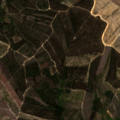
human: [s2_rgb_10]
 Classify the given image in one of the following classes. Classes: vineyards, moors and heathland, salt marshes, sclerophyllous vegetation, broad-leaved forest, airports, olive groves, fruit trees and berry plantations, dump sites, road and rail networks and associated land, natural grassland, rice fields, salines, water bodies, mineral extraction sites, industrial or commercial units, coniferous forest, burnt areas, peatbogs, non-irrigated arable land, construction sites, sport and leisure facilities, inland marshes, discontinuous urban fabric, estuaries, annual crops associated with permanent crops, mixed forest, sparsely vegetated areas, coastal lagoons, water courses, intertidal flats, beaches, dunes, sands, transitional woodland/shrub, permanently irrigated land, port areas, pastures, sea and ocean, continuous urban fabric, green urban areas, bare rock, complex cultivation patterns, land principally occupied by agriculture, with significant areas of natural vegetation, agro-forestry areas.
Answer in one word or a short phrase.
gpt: land principally occupied by agriculture, with significant areas of natural vegetation, broad-leaved forest, mixed forest